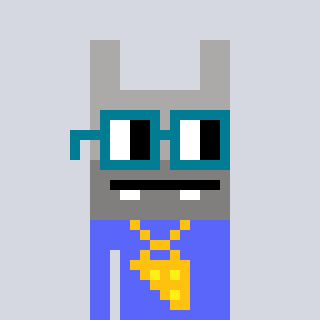
a pixel art character with square dark green glasses, a rabbit-shaped head and a purple-colored body on a cool background